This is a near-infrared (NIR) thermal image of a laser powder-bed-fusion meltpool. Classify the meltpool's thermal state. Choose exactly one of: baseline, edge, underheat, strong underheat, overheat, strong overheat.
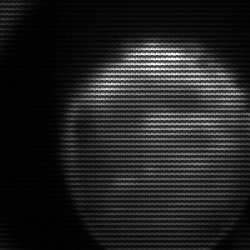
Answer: edge